Question: in this fiddle <URL>
notice how in the '<th>' that I have a border around you can see that everything is pushed right. I want it left.
It is also a requirement that the icon and the text don't wrap. This requirement is met, but cannot be broken when fixing the alignment.
Any ideas?

Notice the space I colored in red? It seems to me that the icon and label are aligned right, rather than left. How man I align the whole thing to the left? If there is space I want it on the right.
I know it seems kinda of trivial in this picture, but when you add data and look at it in my situation is looks odd that the headers are right aligned and the data is left aligned.
Just to avoid further confusion, I want the icon on the left.
simplified example here: <URL>
How would I get like 1px of "white space" on each side of the icon rather than lots of space on the left and none on the right?
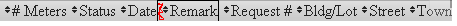
Answer: '''
th {
padding-left:0;
padding-right:10px;
}
'''
Remove the padding to the left and add whatever amount of padding (space) you want to the right of each th.